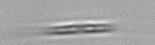
Label: Cylindrotheca